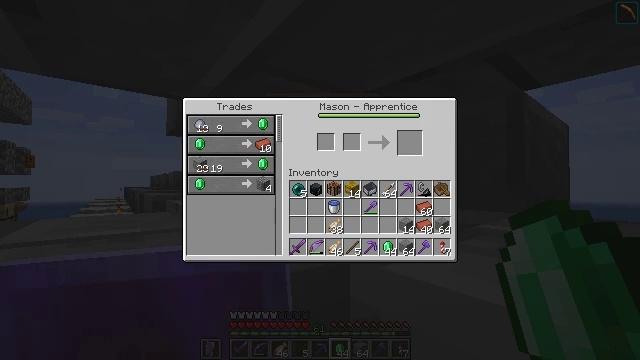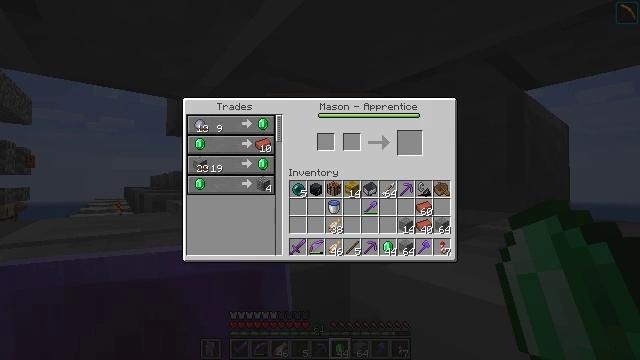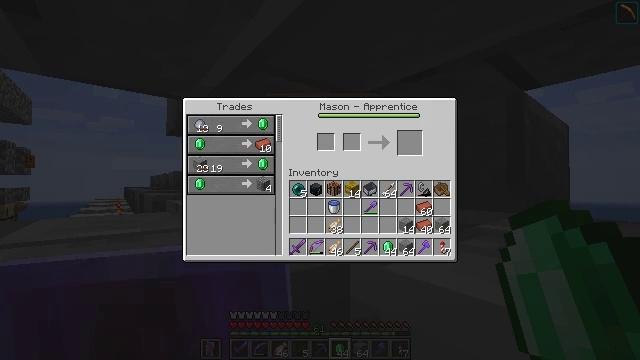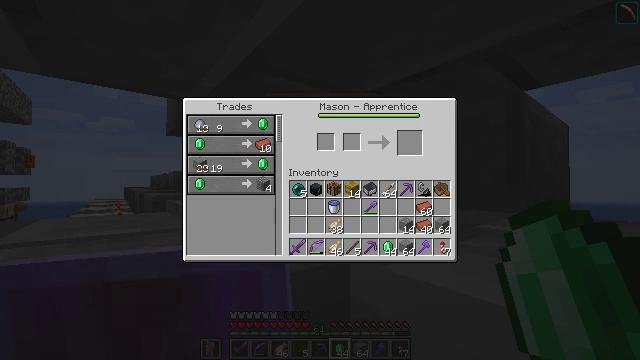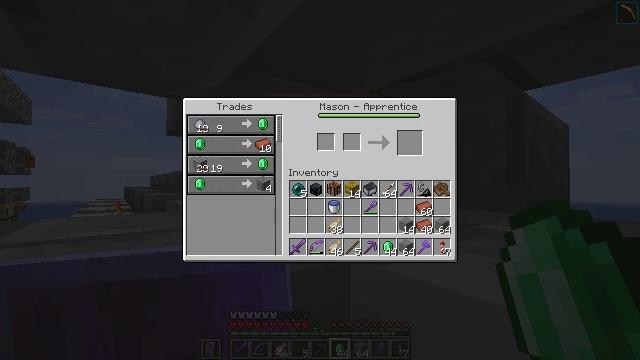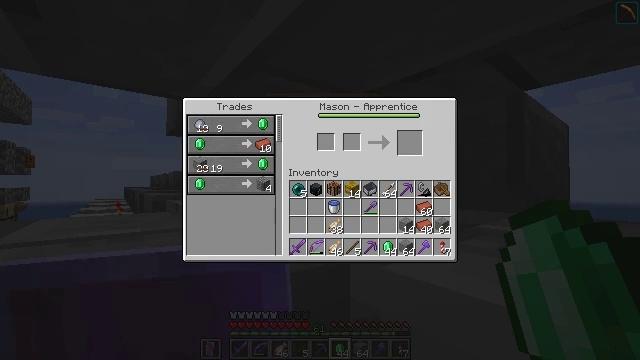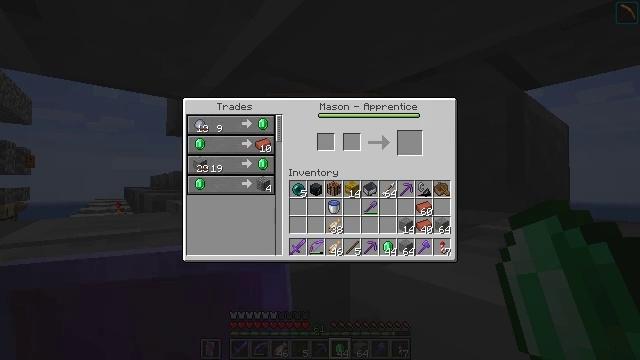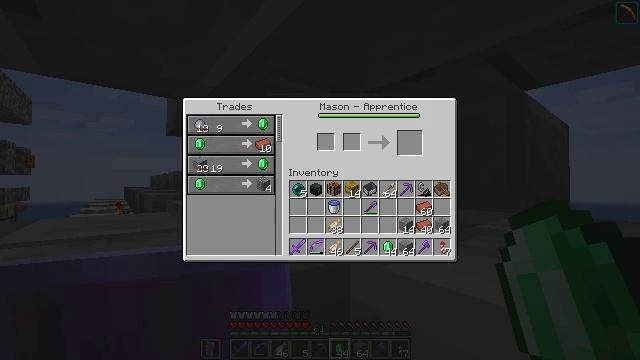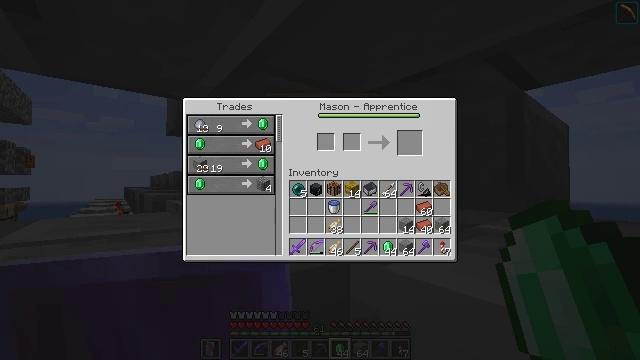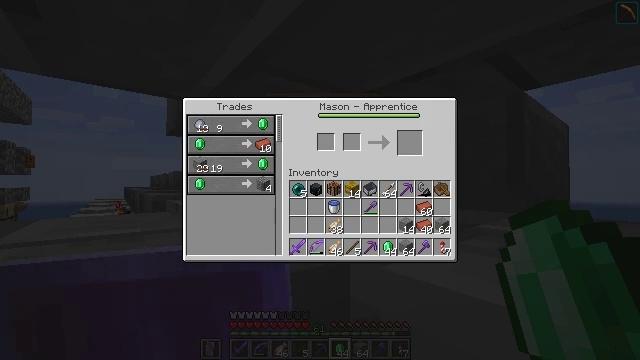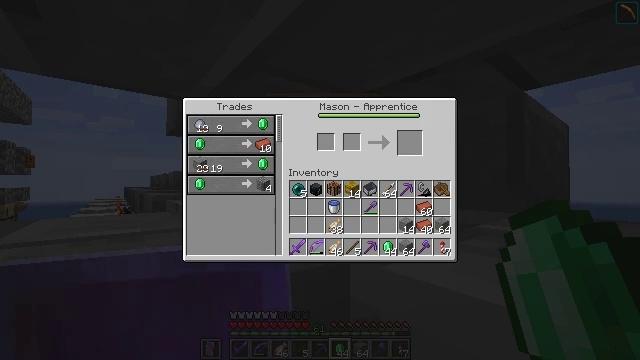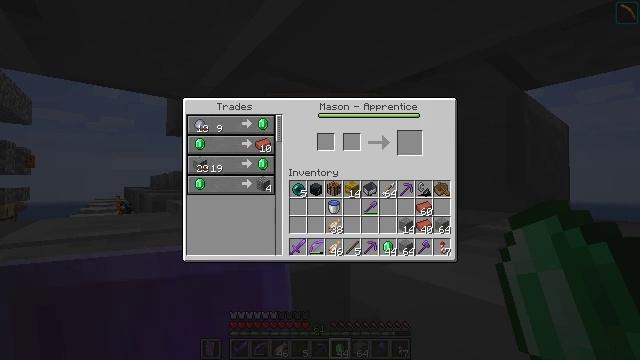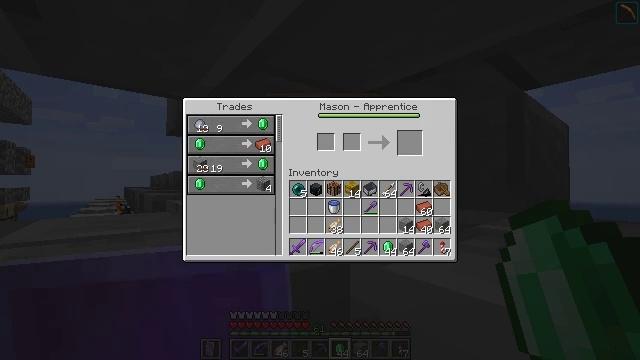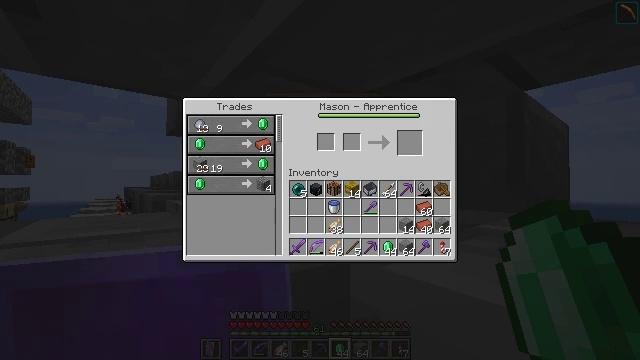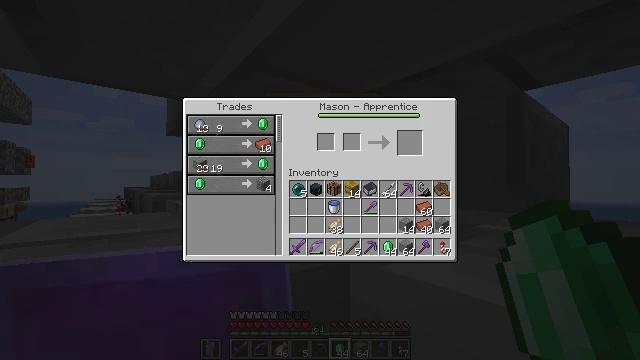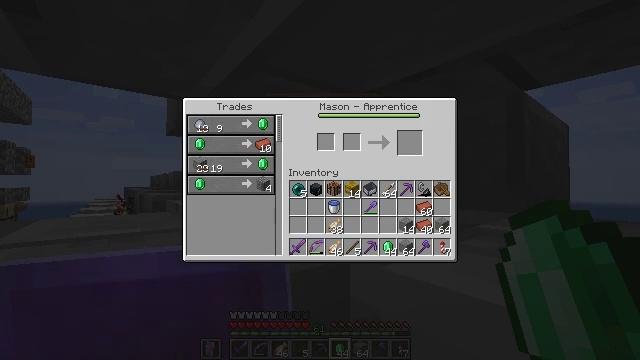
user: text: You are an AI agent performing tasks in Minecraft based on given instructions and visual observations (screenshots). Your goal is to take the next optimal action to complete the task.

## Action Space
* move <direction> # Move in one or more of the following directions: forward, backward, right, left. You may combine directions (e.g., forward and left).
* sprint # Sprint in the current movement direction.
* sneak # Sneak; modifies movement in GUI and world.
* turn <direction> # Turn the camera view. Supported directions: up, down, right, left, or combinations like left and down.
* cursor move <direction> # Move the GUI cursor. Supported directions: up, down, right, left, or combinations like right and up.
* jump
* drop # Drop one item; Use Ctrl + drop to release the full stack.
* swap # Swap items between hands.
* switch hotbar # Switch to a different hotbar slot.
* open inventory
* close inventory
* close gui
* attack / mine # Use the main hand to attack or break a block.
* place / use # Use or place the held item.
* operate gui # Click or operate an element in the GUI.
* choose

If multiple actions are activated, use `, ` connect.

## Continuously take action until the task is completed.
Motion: motion action
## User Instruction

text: Create polished granite using the crafting table.
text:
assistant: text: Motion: no_op
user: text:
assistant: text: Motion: no_op
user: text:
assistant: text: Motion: no_op
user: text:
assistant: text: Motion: no_op
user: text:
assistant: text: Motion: no_op
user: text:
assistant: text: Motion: no_op
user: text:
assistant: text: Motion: no_op
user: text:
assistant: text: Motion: turn right
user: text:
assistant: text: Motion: turn right and up
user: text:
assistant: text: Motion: turn right and up
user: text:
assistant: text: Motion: no_op
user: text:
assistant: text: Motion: no_op
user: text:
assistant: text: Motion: no_op
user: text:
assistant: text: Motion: turn right
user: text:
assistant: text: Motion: no_op
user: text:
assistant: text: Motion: no_op
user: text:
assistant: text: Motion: no_op
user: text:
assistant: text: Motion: no_op
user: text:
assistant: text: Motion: no_op
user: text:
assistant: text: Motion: no_op
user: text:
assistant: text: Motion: no_op
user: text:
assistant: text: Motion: no_op
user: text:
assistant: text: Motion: no_op
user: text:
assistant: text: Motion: no_op
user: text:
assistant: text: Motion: no_op
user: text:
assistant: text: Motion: no_op
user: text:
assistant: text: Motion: no_op
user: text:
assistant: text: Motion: no_op
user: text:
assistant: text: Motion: no_op
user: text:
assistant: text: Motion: no_op